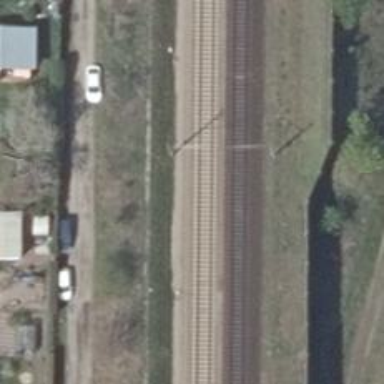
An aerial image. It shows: Milestone along the railway track with catenary mast.